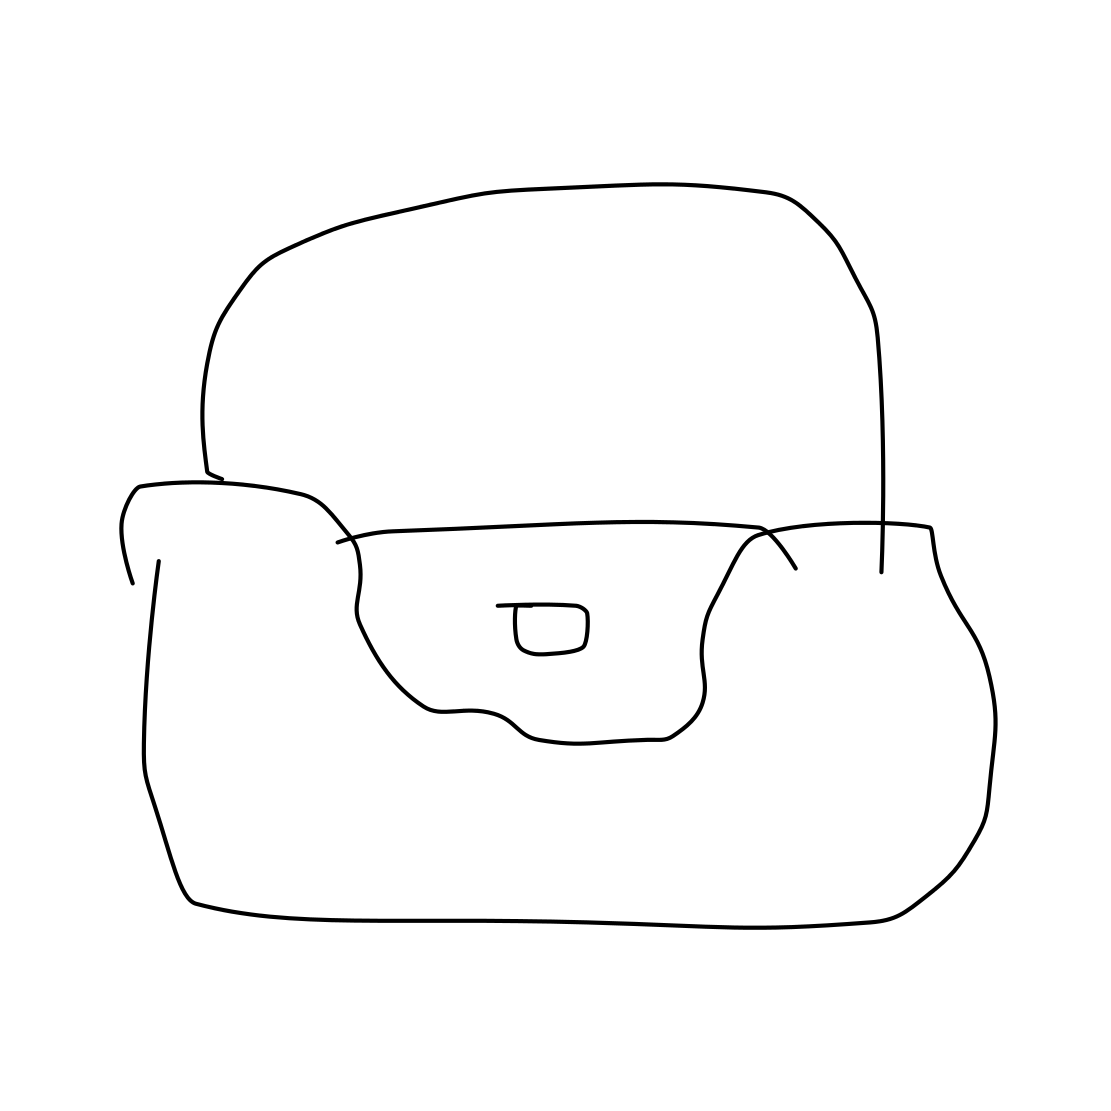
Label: purse